Field crop: maize
Growth stage: 2
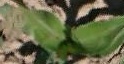
Species: maize